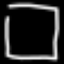
Label: square